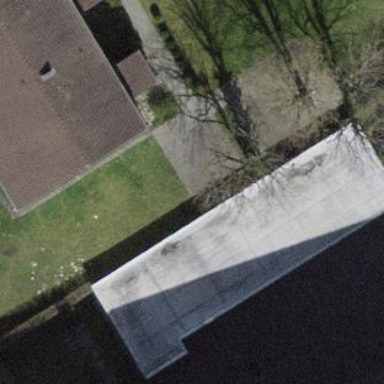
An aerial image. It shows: Group of garages.